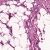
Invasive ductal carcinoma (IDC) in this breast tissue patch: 1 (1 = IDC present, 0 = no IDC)